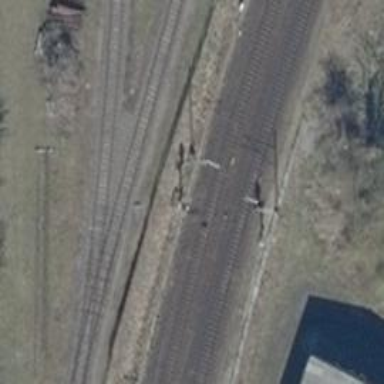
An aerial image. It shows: Railway signal.